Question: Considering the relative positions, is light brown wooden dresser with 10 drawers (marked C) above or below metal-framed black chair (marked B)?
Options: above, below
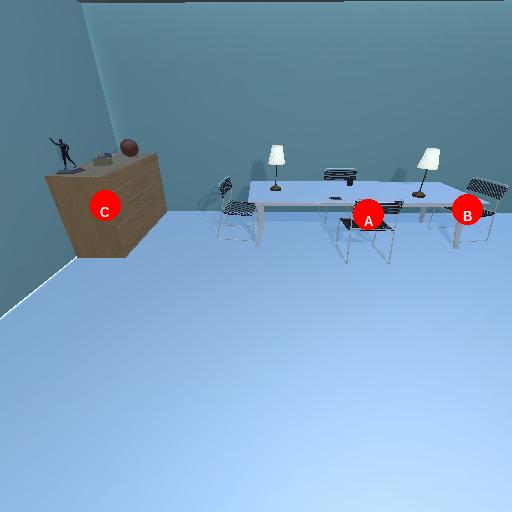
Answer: above